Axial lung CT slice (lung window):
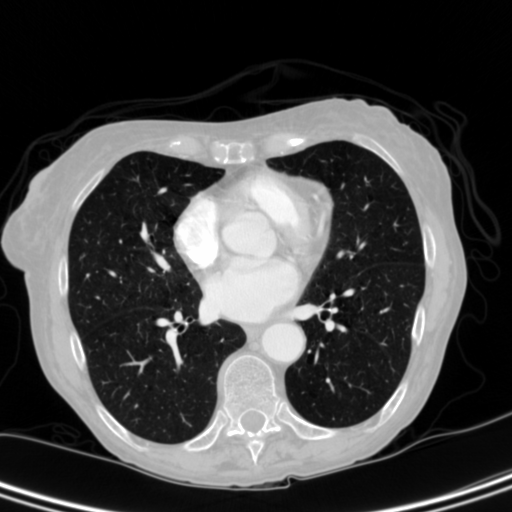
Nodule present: no